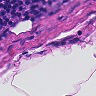
Metastatic tissue present: no